Brain MRI, t2w sequence, axial 2D slice.
Patient: age 36, sex F, weight 95 kg, height 1.95 m
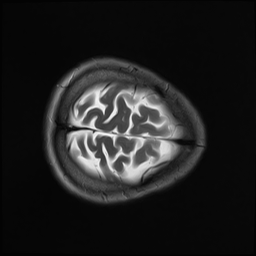